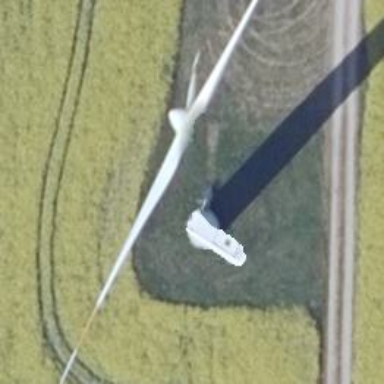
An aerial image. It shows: Wind turbine generator made by Vestas. The generator utilizes wind as its power source and belongs to the horizontal axis type.